Interaction volume radius: 10 \u00c5
Interaction volume height: 45 \u00c5
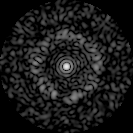
Disorder parameter: 0.8352